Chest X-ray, PA view. Patient: 55 years old, sex M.
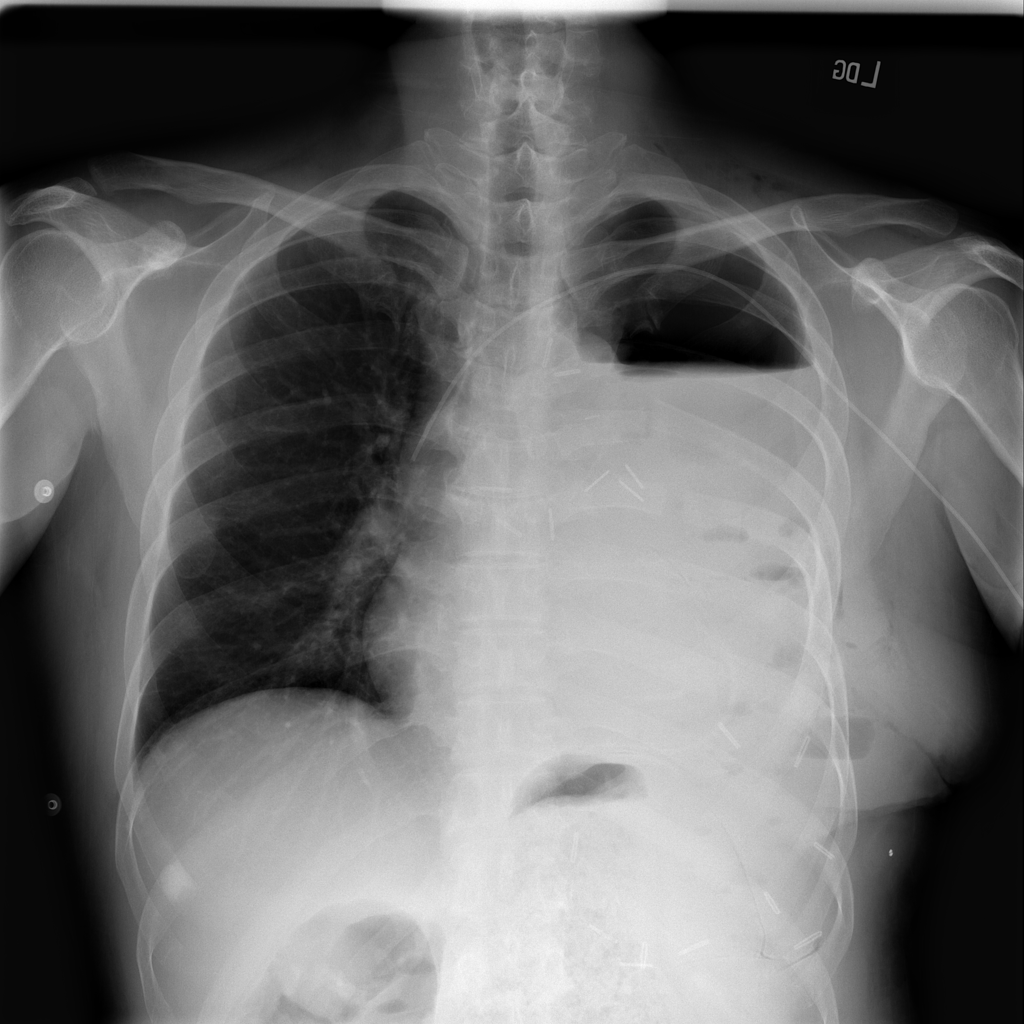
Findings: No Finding